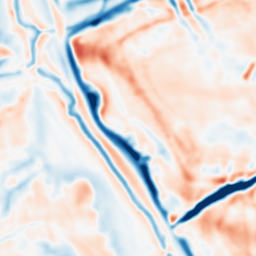
Category: multiscale
Decomposition family: dog_multiscale
Decomposition parameters: sigma_ratio: 1.4
n_scales: 4
base_sigma: 2
Upsampling method: quadratic
Upsampling parameters: scale: 4
Upsampling scale: 4